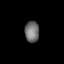
Tissue: skin
Cell type: T cells
Senescence score: 0.7363
Nuclear area (px): 298
Mean DAPI intensity: 110.846